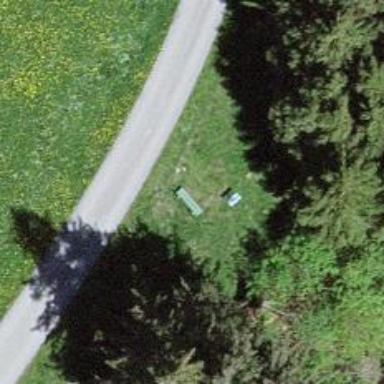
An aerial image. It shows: Bench for seating.